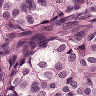
Metastatic tissue present: yes